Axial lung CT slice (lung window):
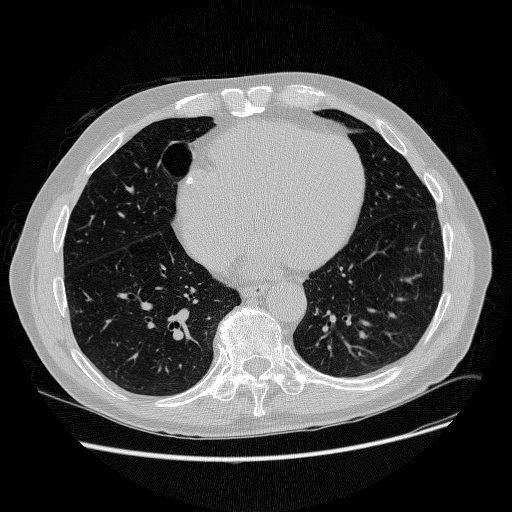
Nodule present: no